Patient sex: M
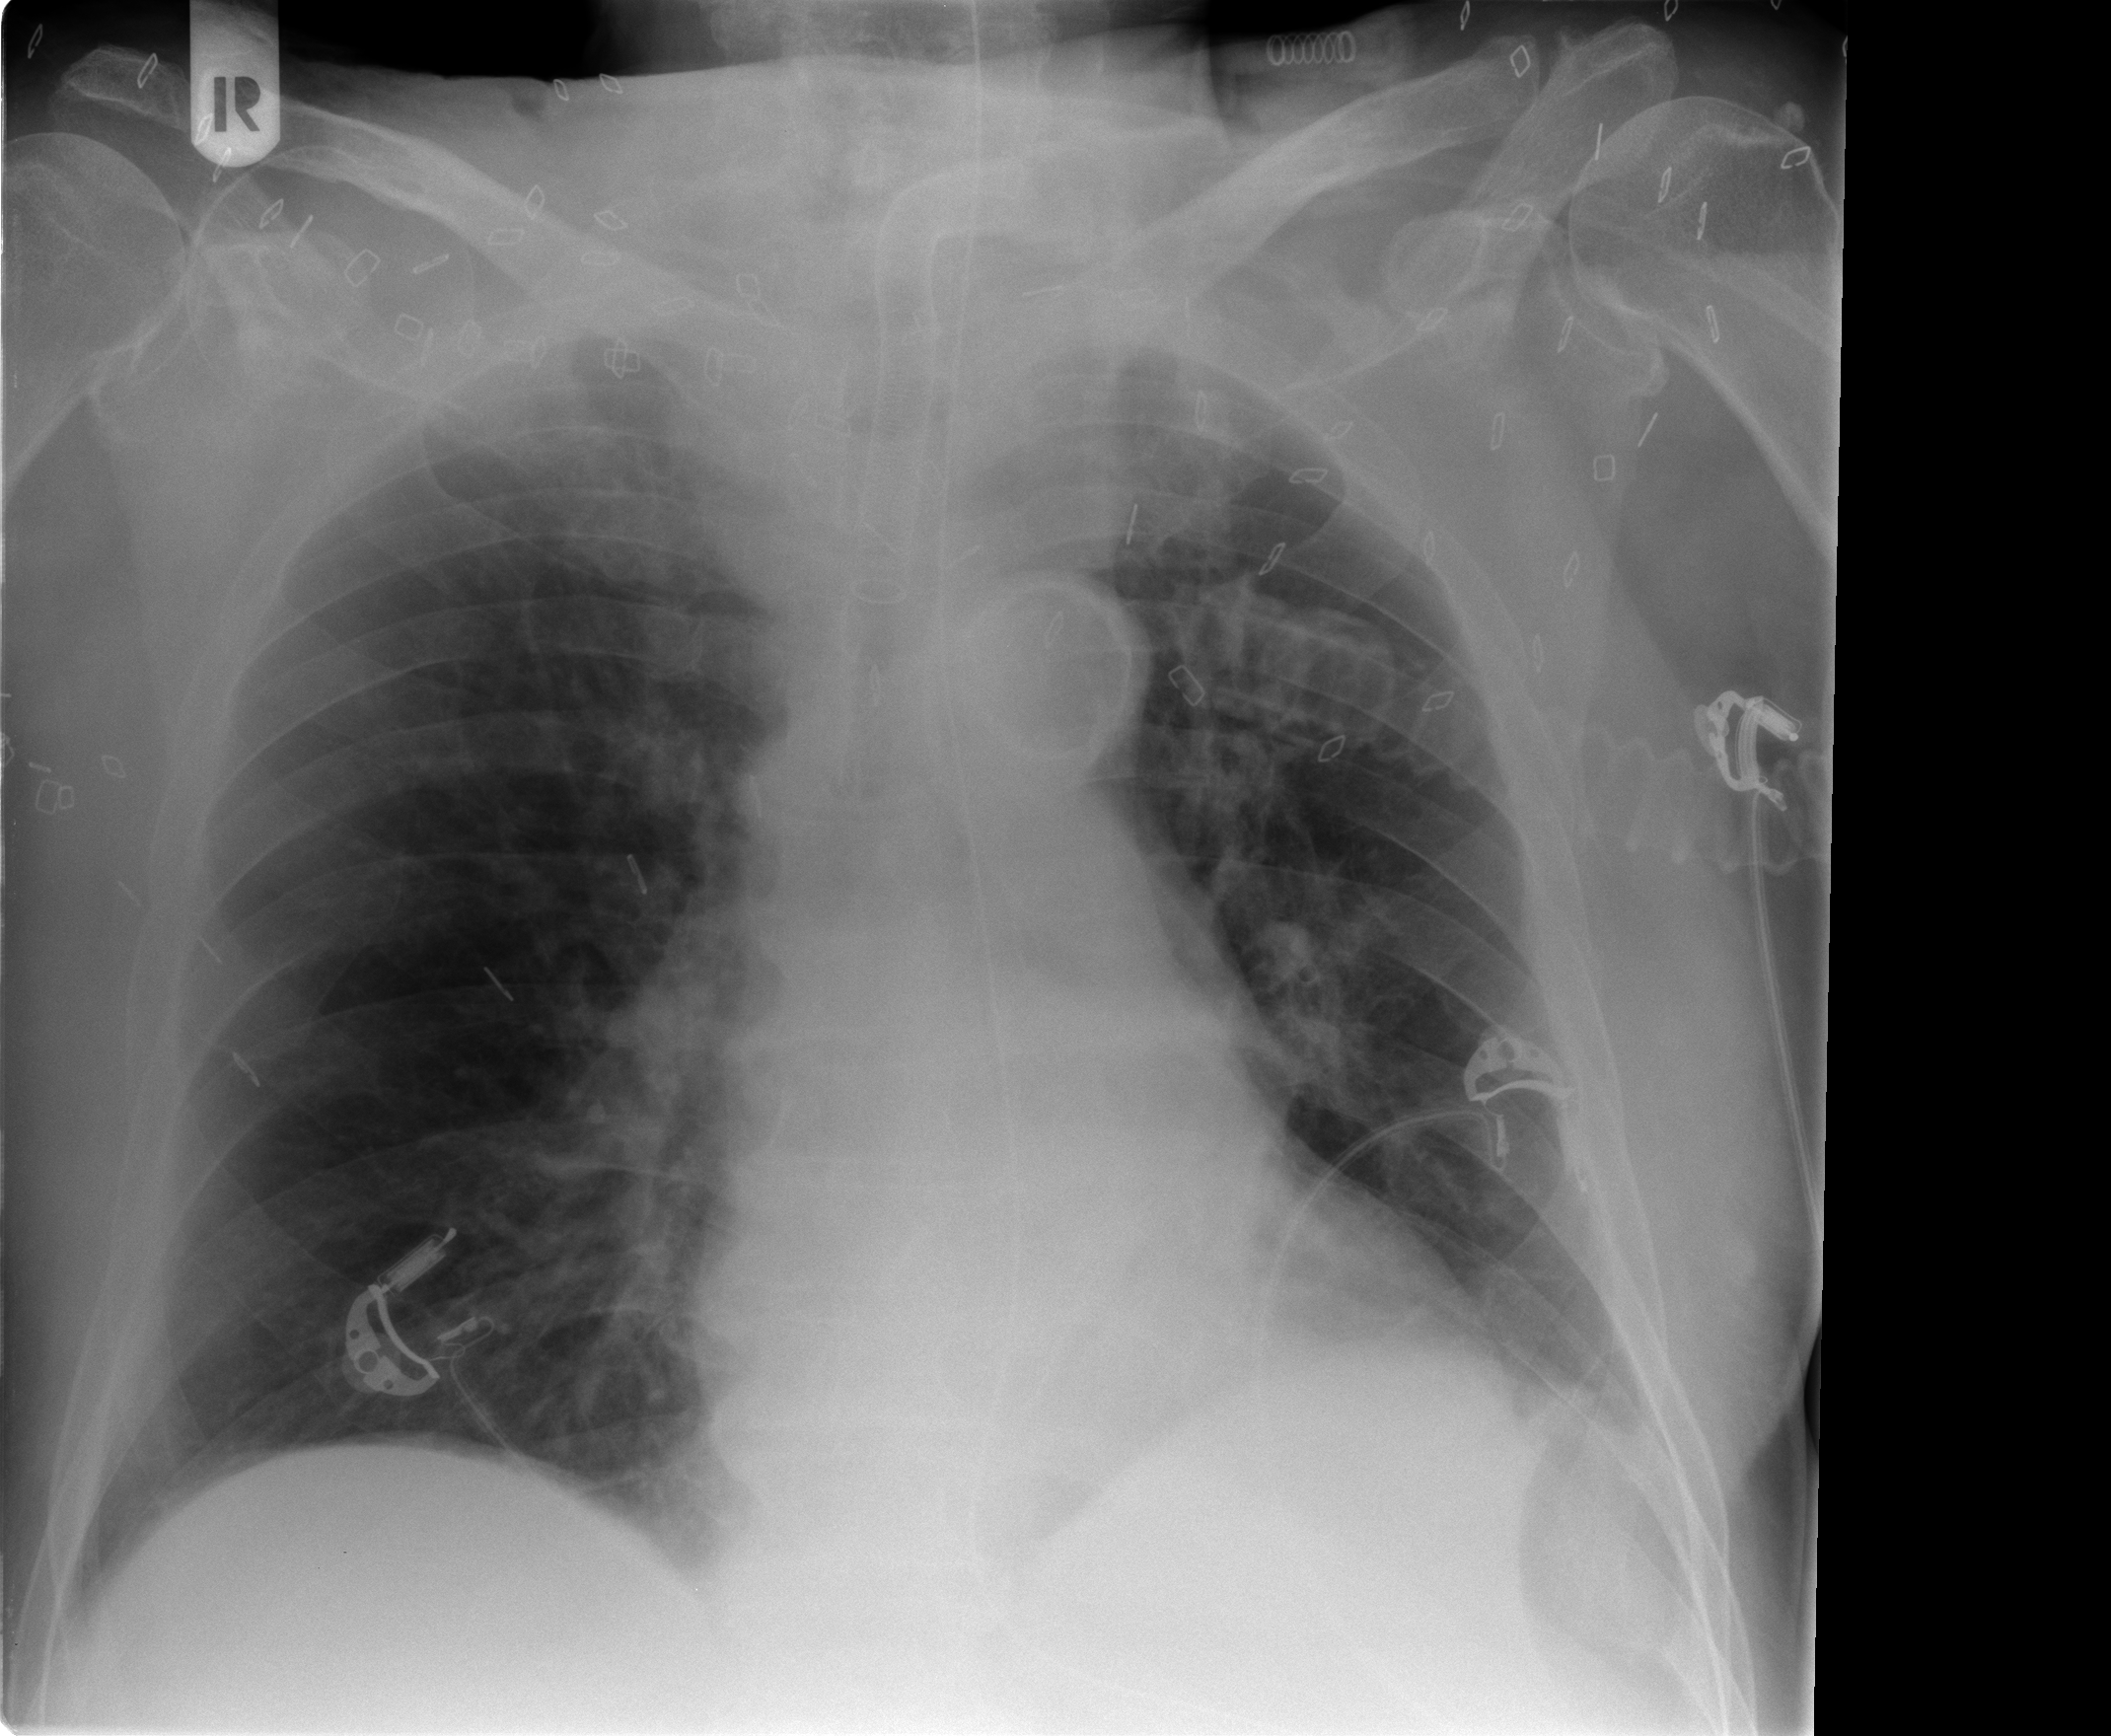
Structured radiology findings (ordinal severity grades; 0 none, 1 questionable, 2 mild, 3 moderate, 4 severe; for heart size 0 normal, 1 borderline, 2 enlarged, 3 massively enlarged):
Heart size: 0
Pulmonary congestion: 0
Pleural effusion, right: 0
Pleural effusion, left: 0
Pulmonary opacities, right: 0
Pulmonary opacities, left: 1
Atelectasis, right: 0
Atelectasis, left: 1